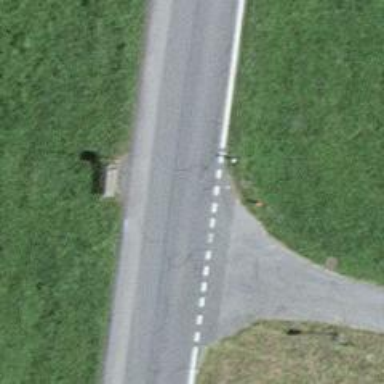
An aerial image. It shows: Bus stop equipped with public transport stop position.